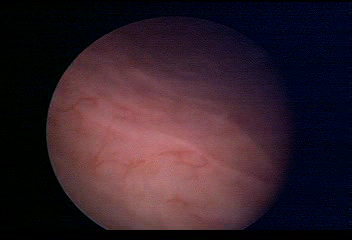
Modality: WLC
Class: Normal mucosa
Bladder cancer association: No